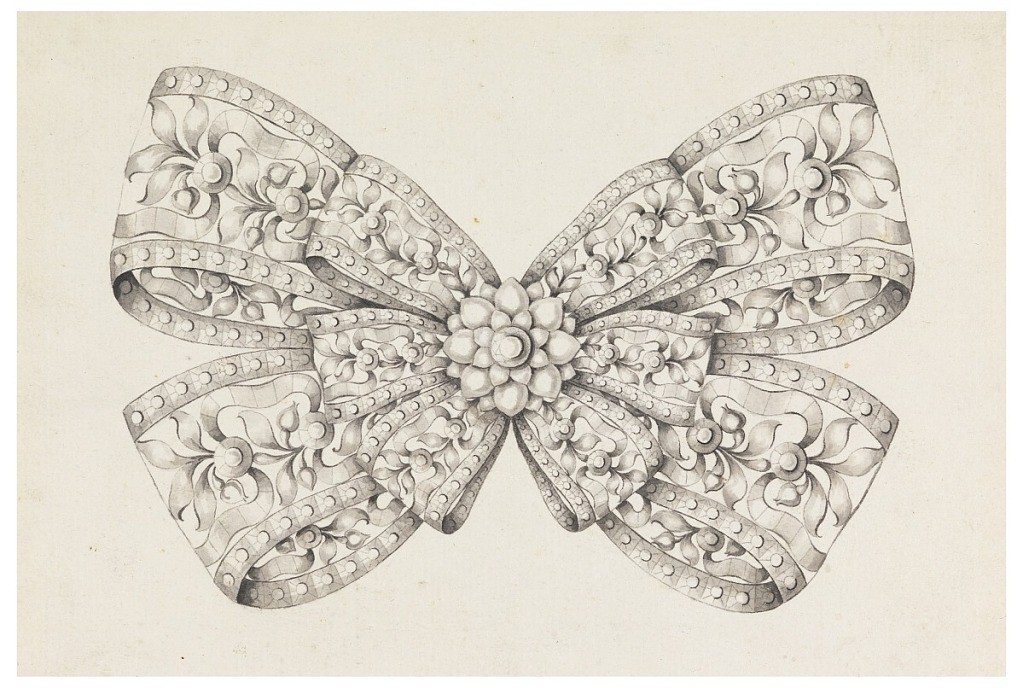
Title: Design for a Brooch
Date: late 18th century
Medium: Pen and black ink, brush and gray wash on paper
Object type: Drawing
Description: Jewelry design for a brooch. A double bow—one larger and one smaller, stacked upon one another. The smaller one has six slopes. Lace ribbons with branches entwined by a scroll of ribbon between two framing bands. In the center, a blossom.